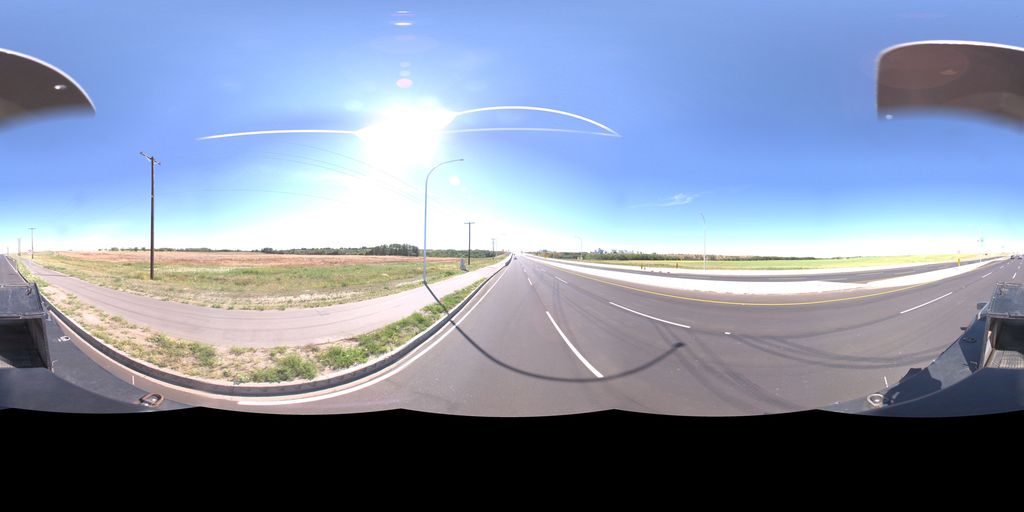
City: saskatoon